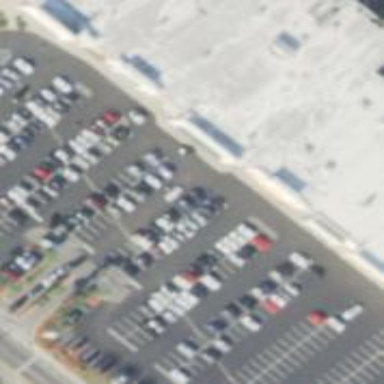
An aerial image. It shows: Parking space is available.